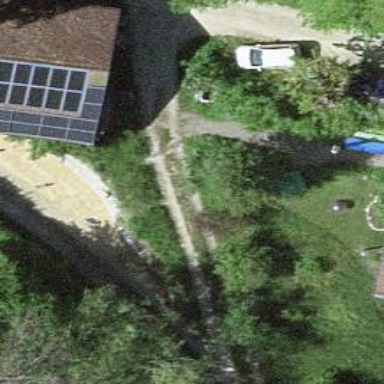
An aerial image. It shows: Unpaved driveway with service road designation.